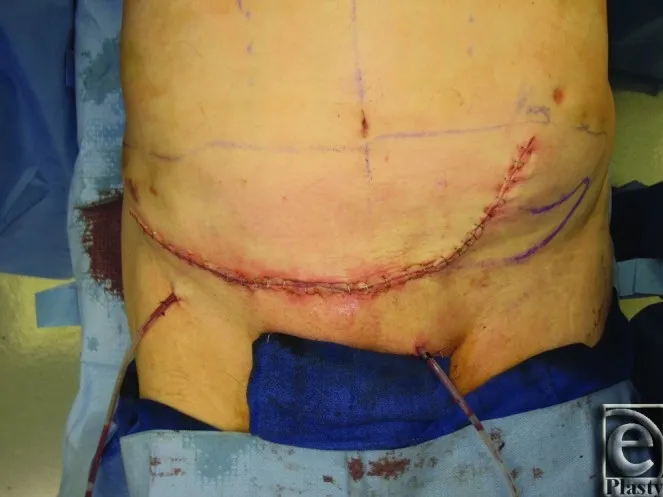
Patient 2 postoperation. The figure demonstrates the postoperative appearance in patient 2.
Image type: medical_photograph (other_medical_photograph)